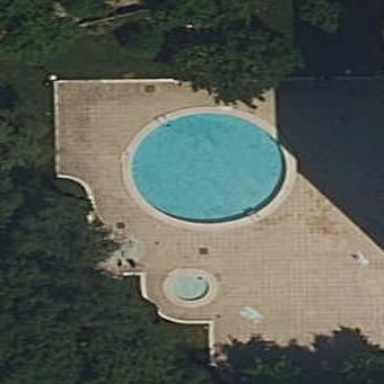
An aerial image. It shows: Swimming pool located in leisure land.